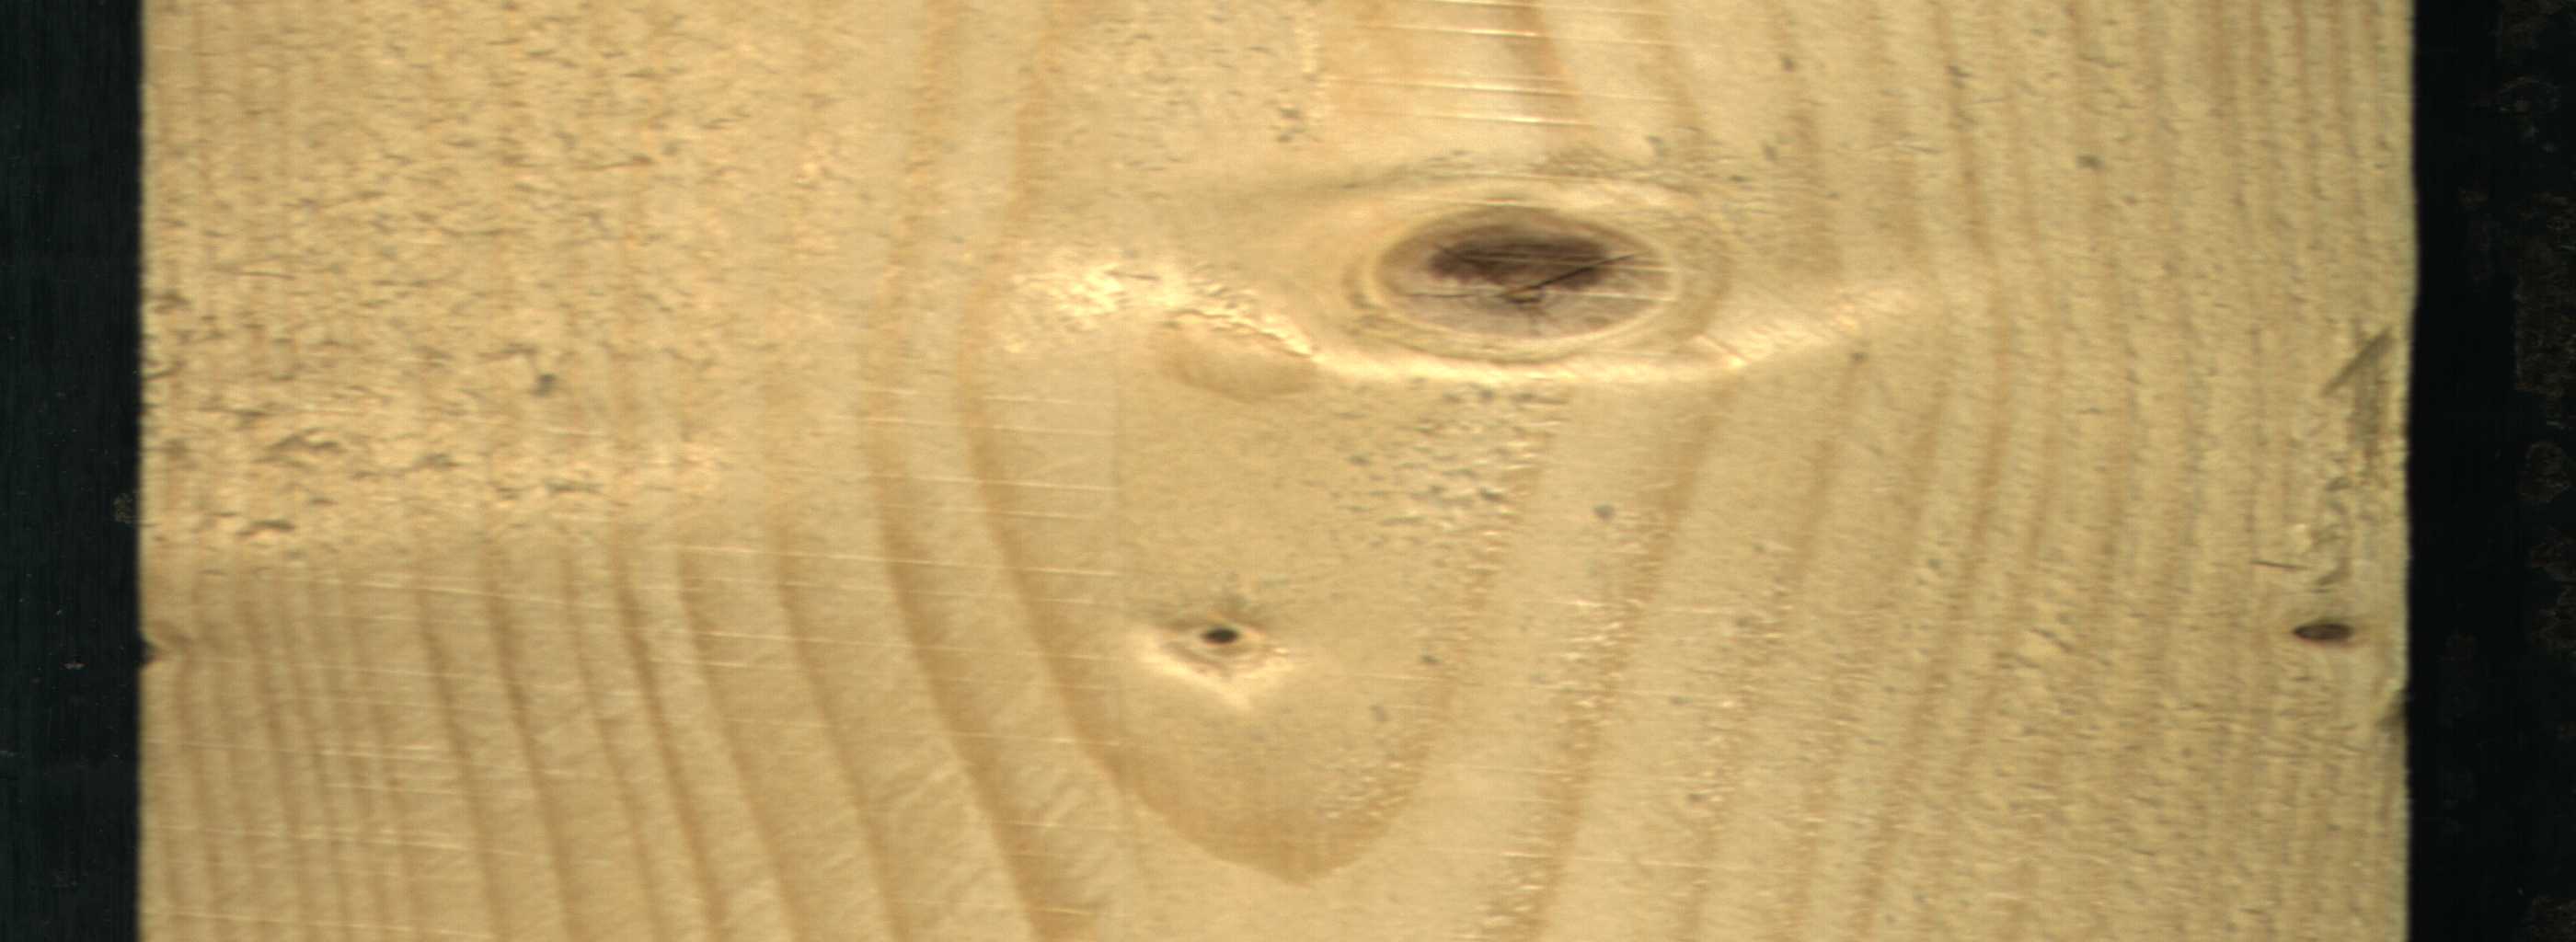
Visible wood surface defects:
knot_with_crack
Dead_Knot
Dead_Knot